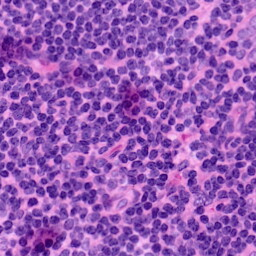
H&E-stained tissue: LymphNode